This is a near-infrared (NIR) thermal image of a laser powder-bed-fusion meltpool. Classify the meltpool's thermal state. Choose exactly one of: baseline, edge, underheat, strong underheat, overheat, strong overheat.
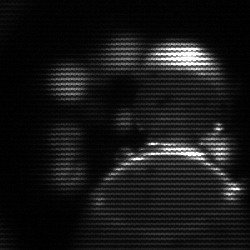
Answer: baseline